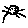
Label: cat